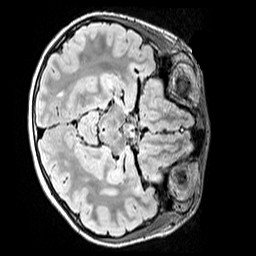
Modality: FLAIR
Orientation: axial
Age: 11
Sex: male
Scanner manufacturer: siemens
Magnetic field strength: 3 T
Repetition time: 5 s
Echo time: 0.388 s